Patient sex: M
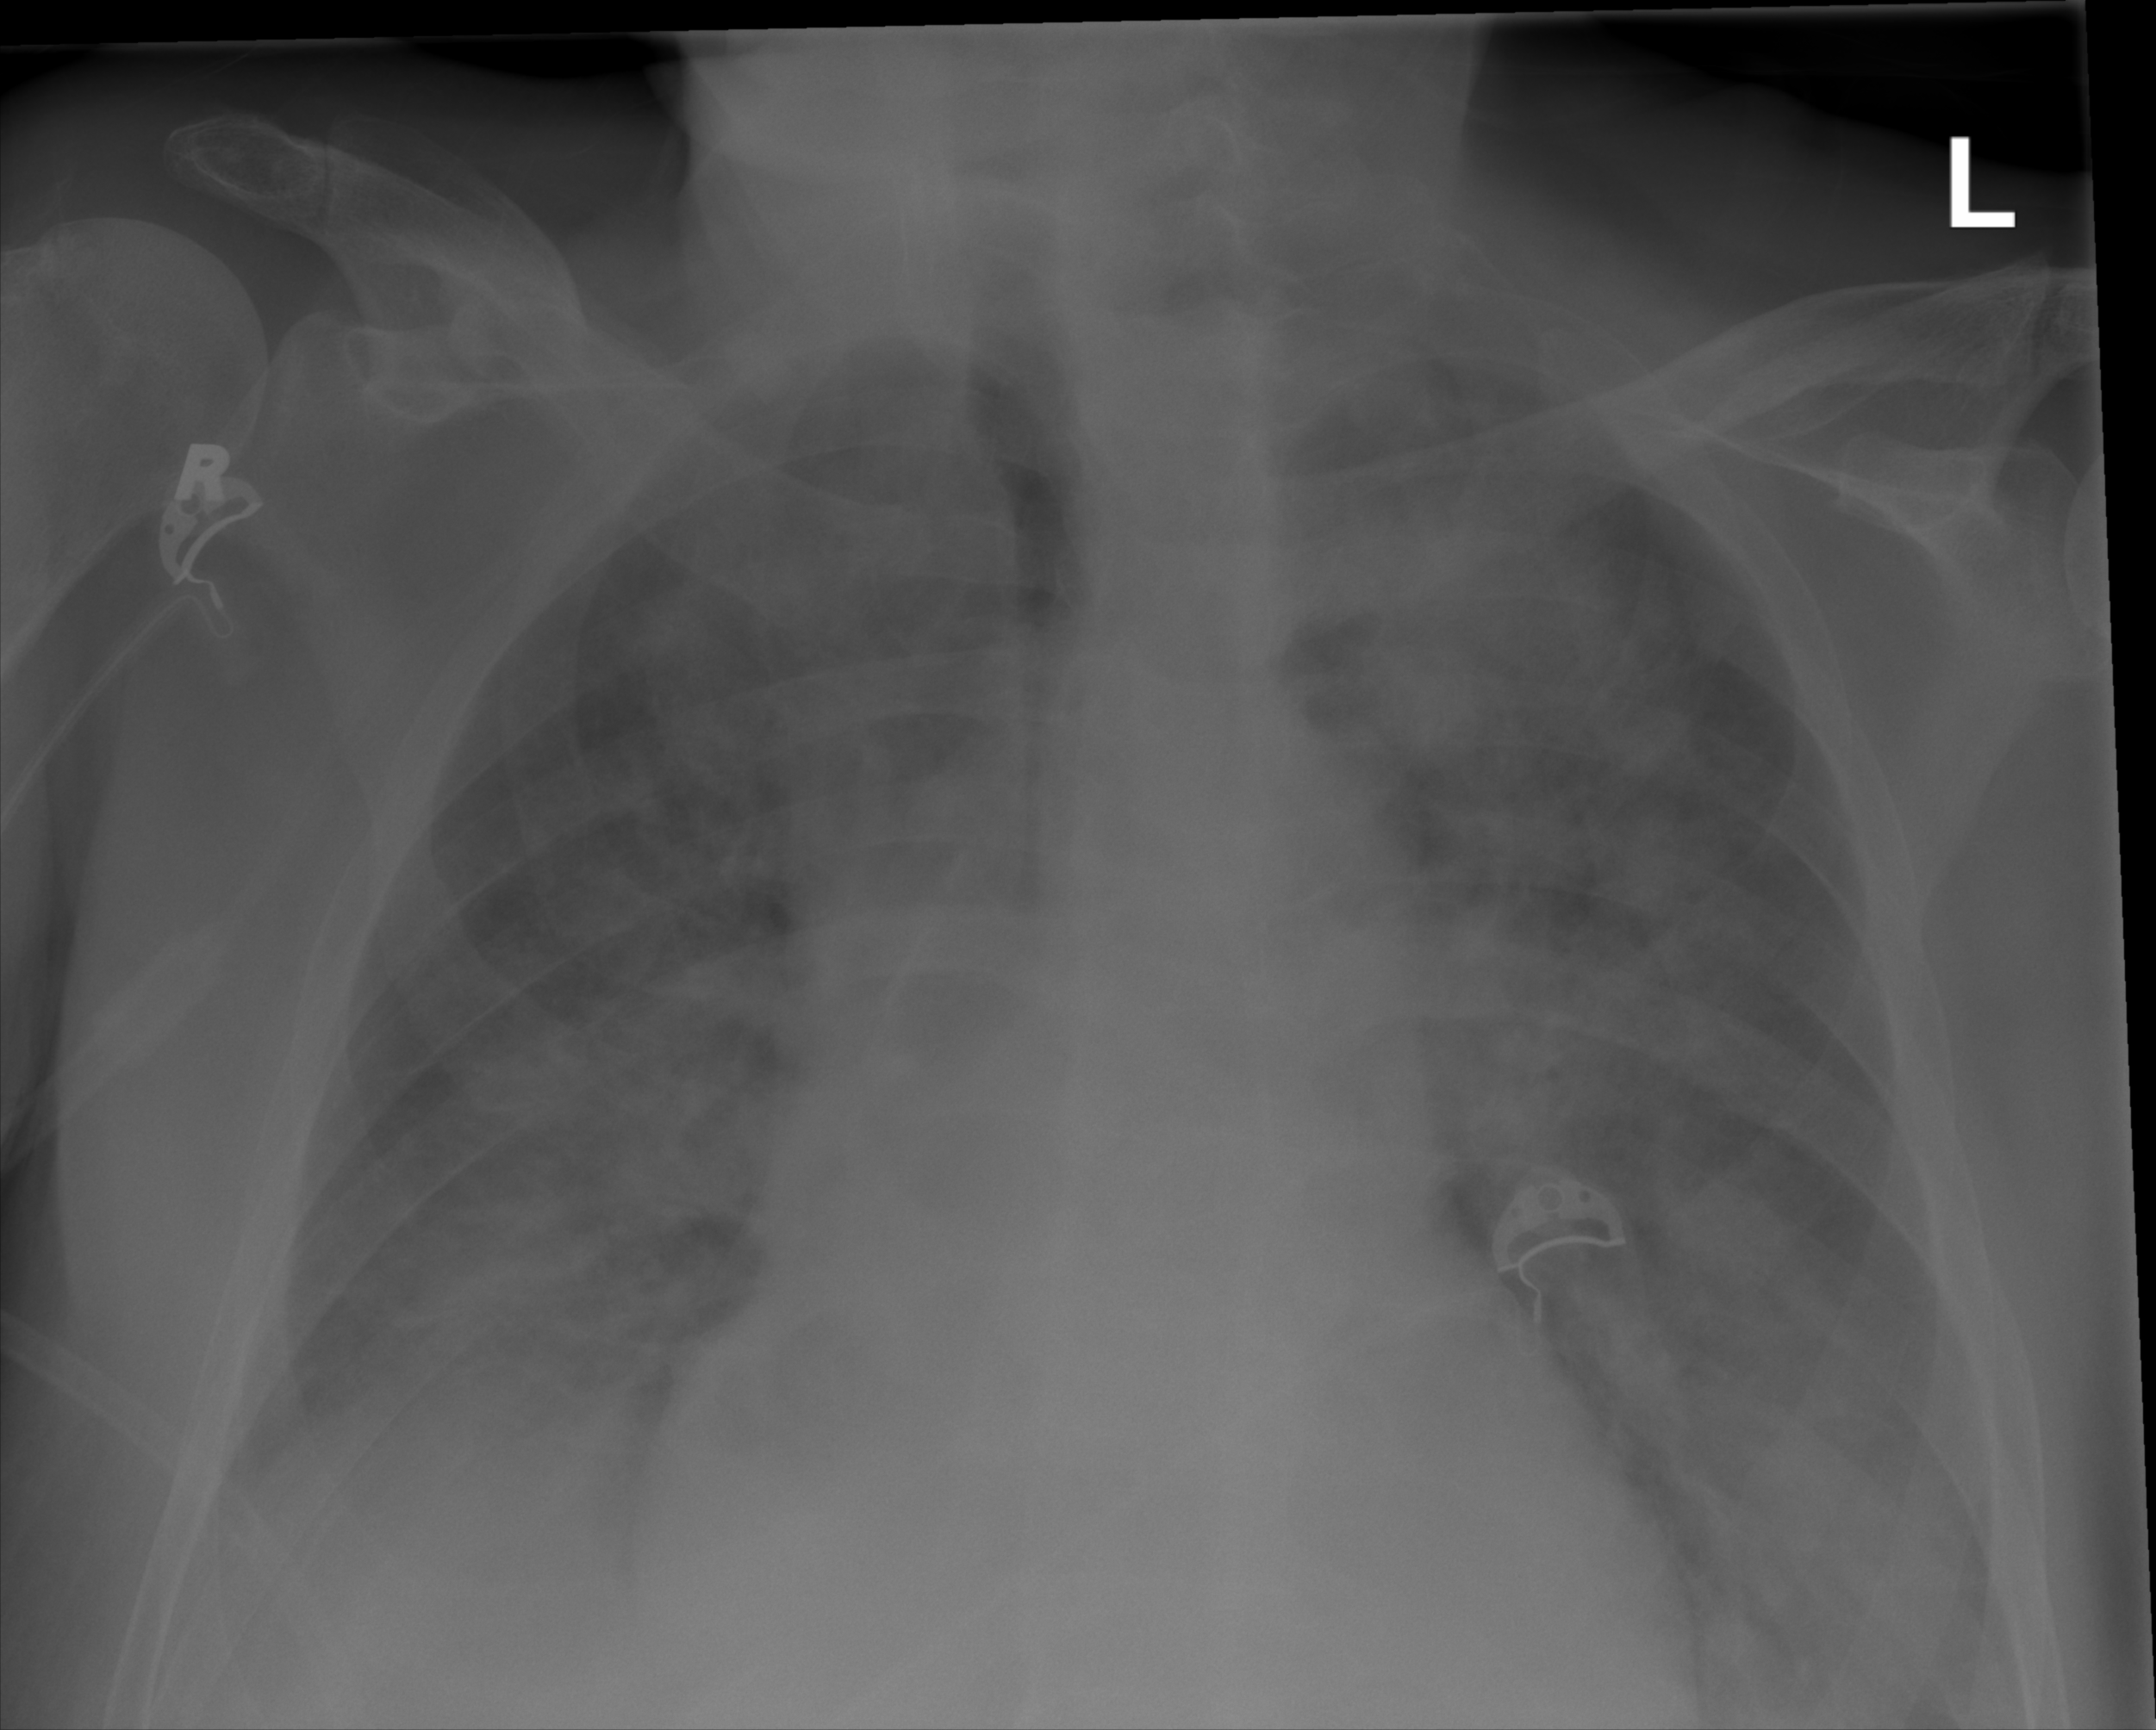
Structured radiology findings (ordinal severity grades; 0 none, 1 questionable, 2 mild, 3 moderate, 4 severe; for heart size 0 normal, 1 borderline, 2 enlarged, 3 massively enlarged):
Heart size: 1
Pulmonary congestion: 2
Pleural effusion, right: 2
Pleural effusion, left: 2
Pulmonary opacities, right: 4
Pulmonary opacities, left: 4
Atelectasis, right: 2
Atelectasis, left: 2